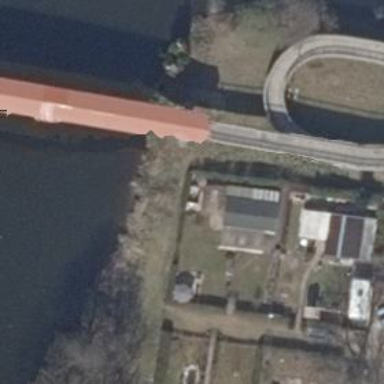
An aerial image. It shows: Path leading to bridge.